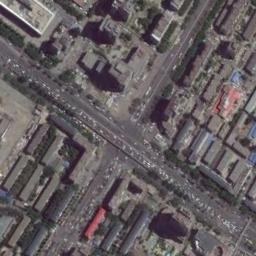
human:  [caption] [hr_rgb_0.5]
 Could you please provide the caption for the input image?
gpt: There are many moving and waiting vehicles on the road at the intersection, Many buildings and some trees around the intersection .

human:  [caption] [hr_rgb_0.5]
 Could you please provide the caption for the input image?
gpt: An intersection with dense traffic located in a dense industrial area .

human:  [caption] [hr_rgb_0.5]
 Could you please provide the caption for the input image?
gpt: There are many buildings beside the intersection .

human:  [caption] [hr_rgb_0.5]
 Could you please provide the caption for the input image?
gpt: There is a green space beside the crossroads .

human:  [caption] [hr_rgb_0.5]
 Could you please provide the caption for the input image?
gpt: There are many gray buildings around the intersection .